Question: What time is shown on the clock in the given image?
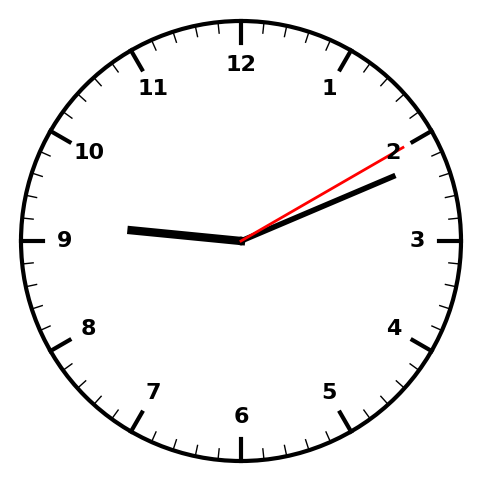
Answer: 09:11:10